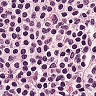
Metastatic tissue present: no